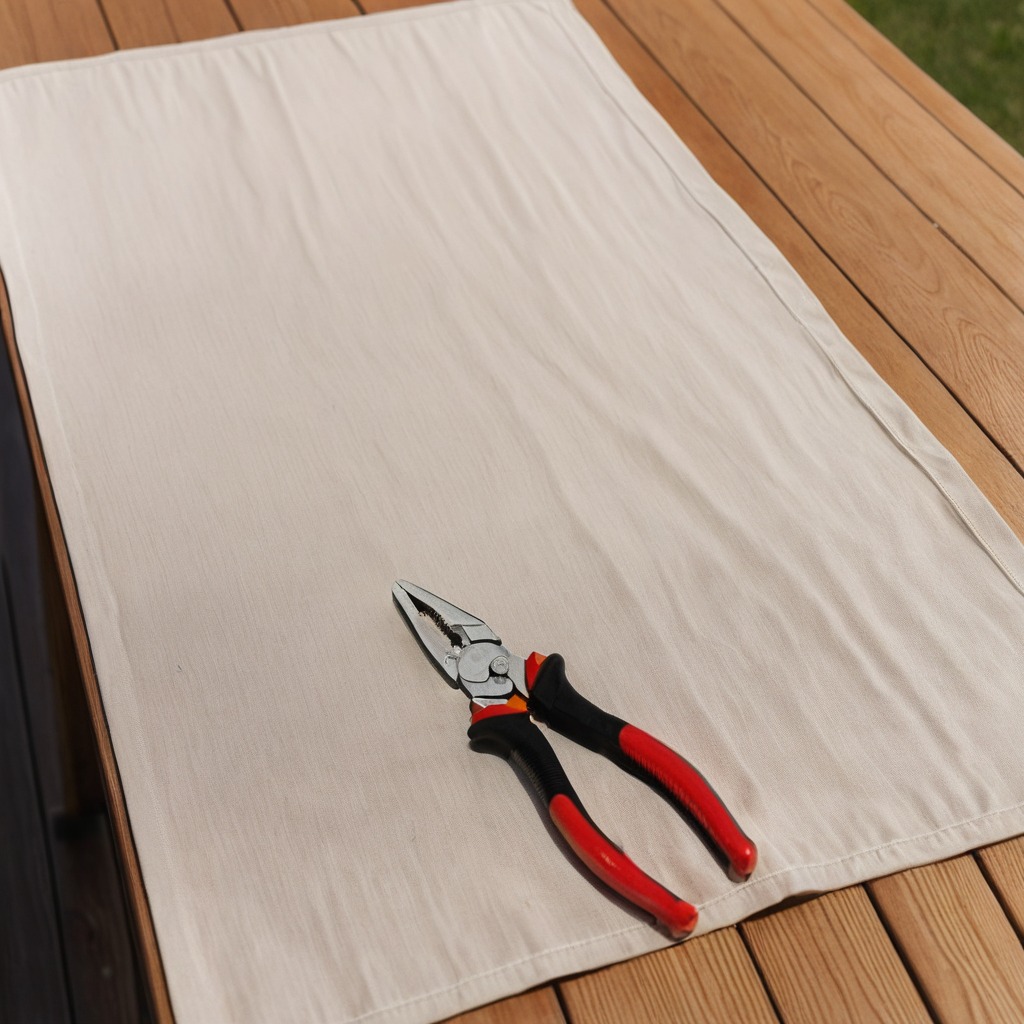
A plier is lying on the wooden table.